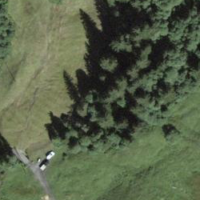
EUNIS habitat code: 41
Species observed at this site:
Menyanthes trifoliata